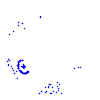
Particle: kaon